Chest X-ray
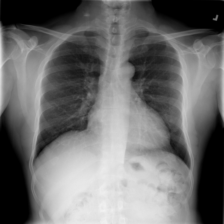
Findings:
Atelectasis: negative
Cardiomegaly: positive
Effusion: negative
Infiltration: negative
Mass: negative
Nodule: negative
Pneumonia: negative
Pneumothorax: negative
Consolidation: negative
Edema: negative
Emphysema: negative
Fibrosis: negative
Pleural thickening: negative
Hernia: negative